Interaction volume radius: 5 \u00c5
Interaction volume height: 15 \u00c5
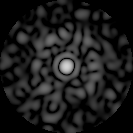
Disorder parameter: 0.8427